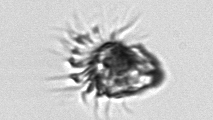
Label: Tontonia_appendiculariformis